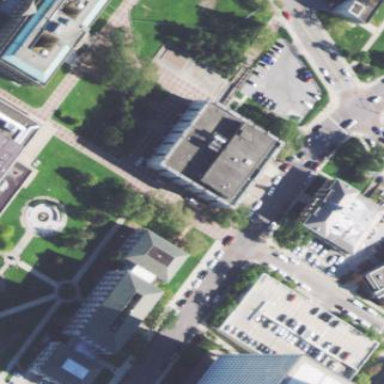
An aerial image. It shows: Public building that serves as courthouse.